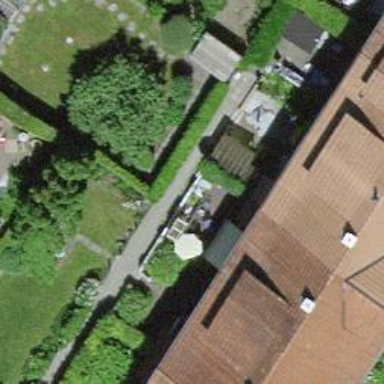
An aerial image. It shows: Gabled roofed house.